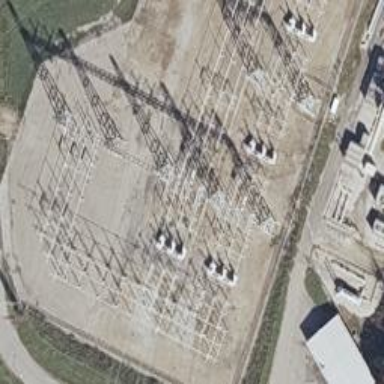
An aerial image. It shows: Switch for power supply.